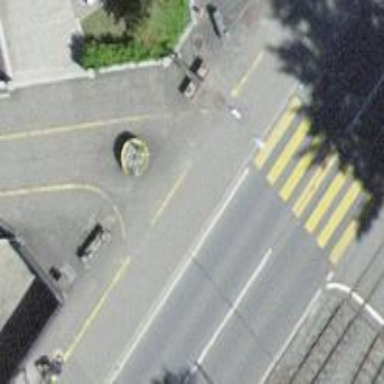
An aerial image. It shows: Bollard barrier.